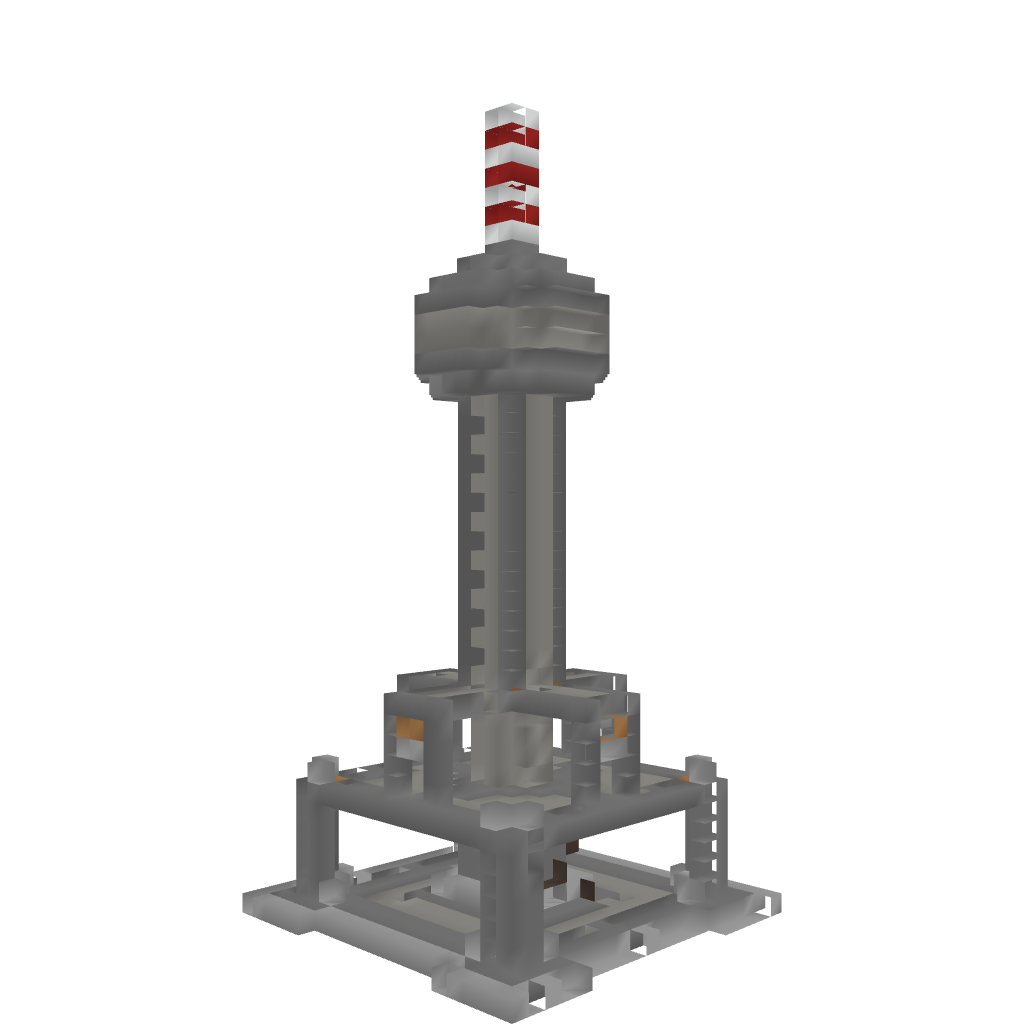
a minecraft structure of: Tower